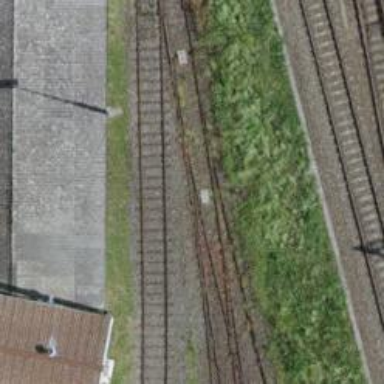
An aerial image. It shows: Abandoned railway siding.